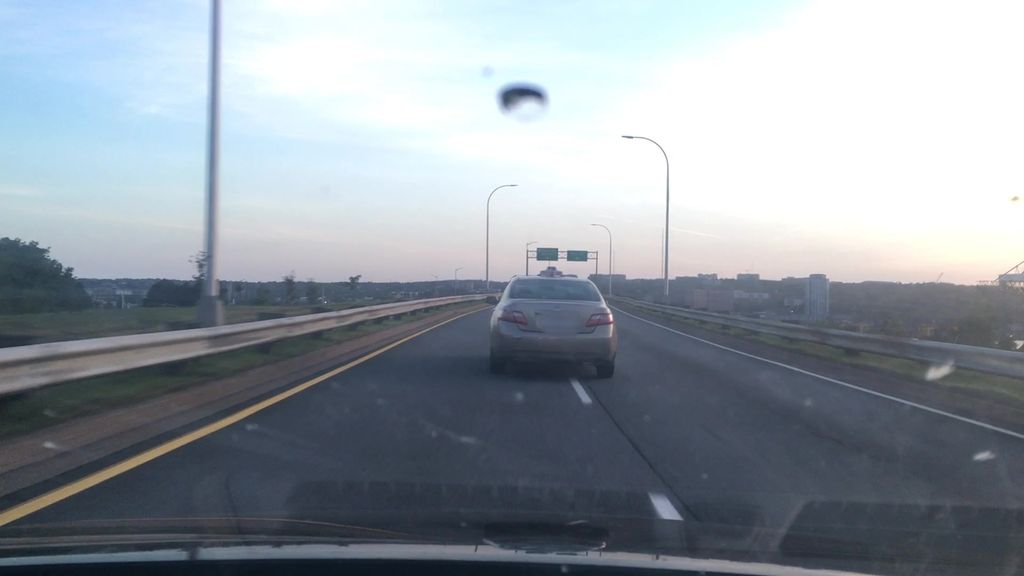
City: halifax